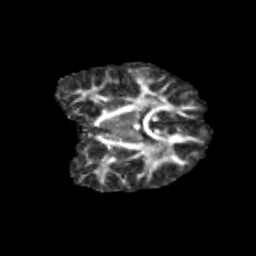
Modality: FA
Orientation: coronal
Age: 12
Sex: female
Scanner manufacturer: siemens
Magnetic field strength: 3 T
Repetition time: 3.8 s
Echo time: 0.07 s